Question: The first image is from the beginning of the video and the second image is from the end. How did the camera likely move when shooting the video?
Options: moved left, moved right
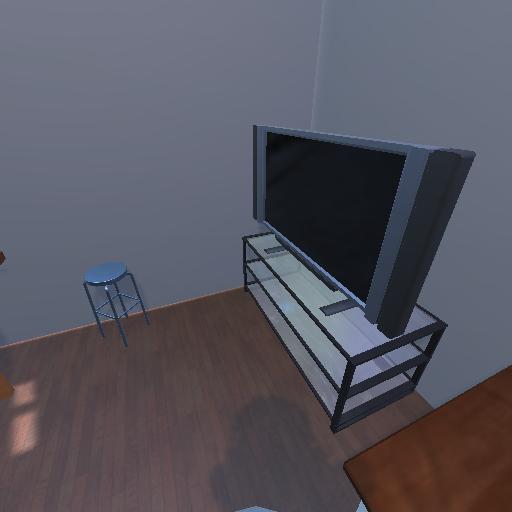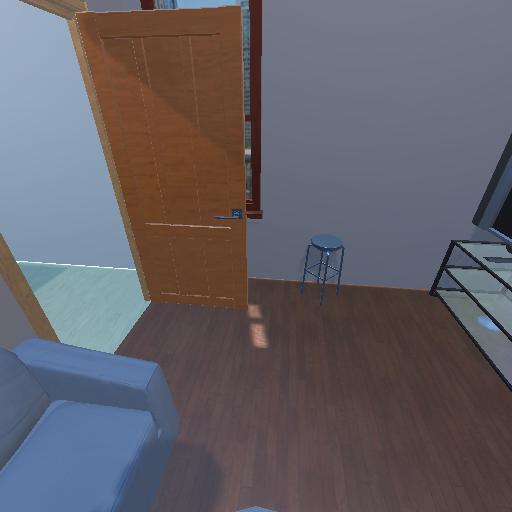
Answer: moved left